Question: I used bootstrap in my web application, how do I make the current page link non-clickable in the nav bar?
I want to include the same heading on each page but only allow the Site name to be clickable because that will link to the home page.

So in my example the text will not be clickable and will not get highlighted on hover but will be clickable and have the hover effect.
Is there a way to format to achieve this?
'''
<a class="navbar-brand" href="../Main.aspx">Test Site | Home</a>
</div>
<div class="navbar-collapse collapse">
<ul class="nav navbar-nav navbar-right">
<li><a href="About.aspx">About</a></li>
'''
And here is the relevant css:
'''
.navbar-brand {
float: left;
padding: 15px 15px;
font-size: 18px;
line-height: 20px;
}
.navbar-brand:hover,
.navbar-brand:focus {
text-decoration: none;
}
@media (min-width: 768px) {
.navbar > .container .navbar-brand {
margin-left: -15px;
}
}
.navbar-toggle {
position: relative;
float: right;
padding: 9px 10px;
margin-top: 8px;
margin-right: 15px;
margin-bottom: 8px;
background-color: transparent;
border: 1px solid transparent;
border-radius: 4px;
}
.navbar-toggle .icon-bar {
display: block;
width: 22px;
height: 2px;
border-radius: 1px;
}
.navbar-toggle .icon-bar + .icon-bar {
margin-top: 4px;
}
@media (min-width: 768px) {
.navbar-toggle {
display: none;
}
}
'''
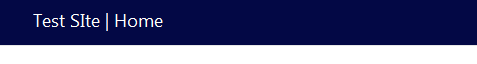
Answer: So just wrap the navbar sections in separate tags one in an '<a>' and one with a '<span>' both with the 'navbar-brand' class
'''
<a class="navbar-brand" href="../Main.aspx">Test Site</a><span class="navbar-brand"> | Home</span>
'''